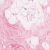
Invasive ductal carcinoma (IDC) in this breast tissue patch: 0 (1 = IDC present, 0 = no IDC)